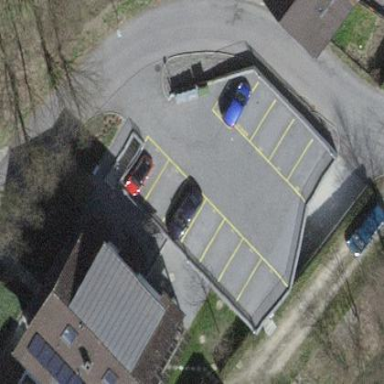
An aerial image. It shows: Parking area with surface.